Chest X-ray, AP view. Patient: 56 years old, sex F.
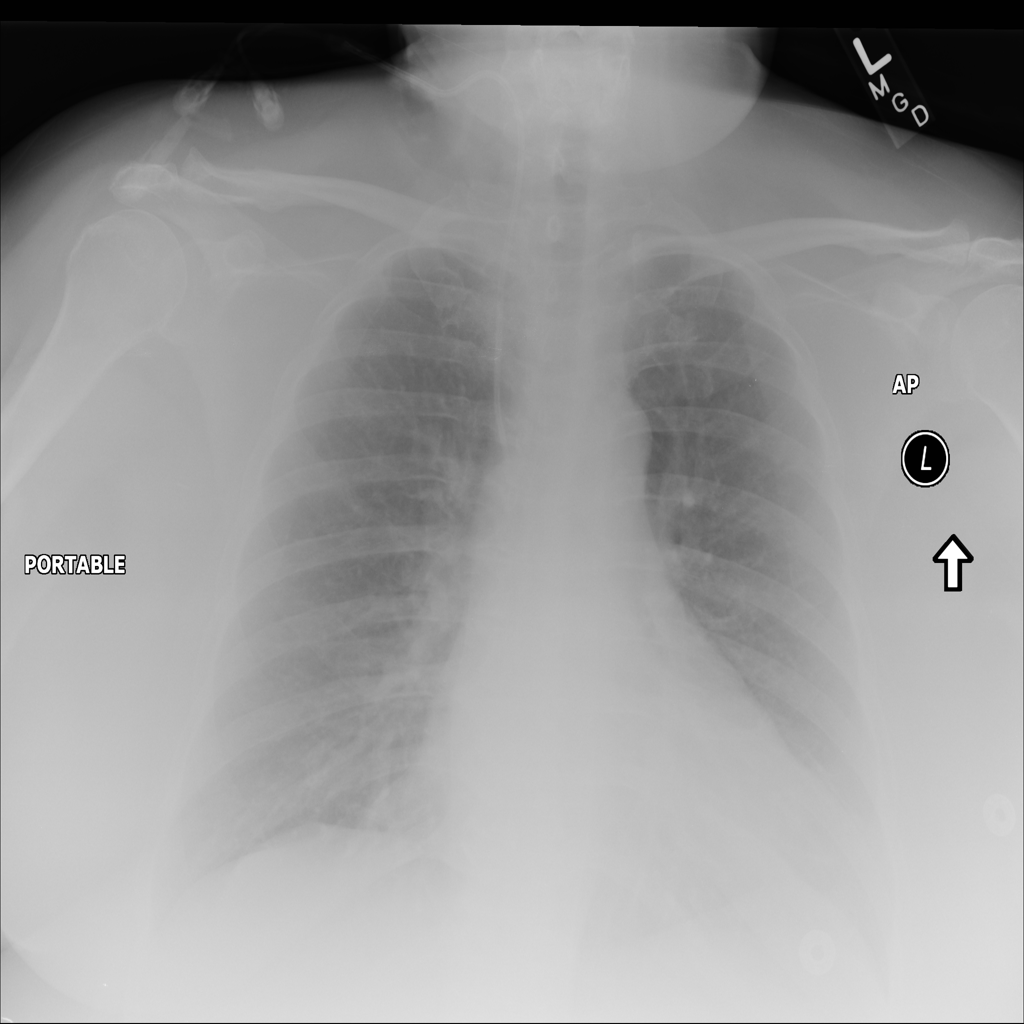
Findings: No Finding